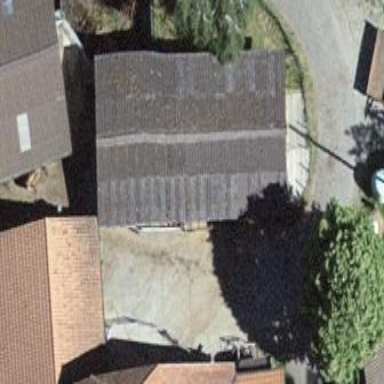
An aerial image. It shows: Sty building.